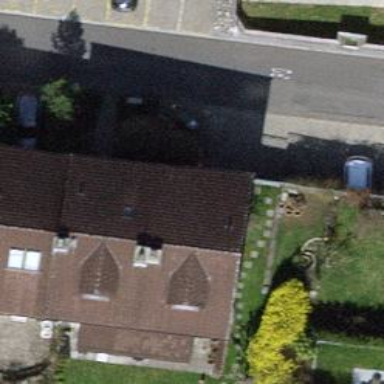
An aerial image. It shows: Terrace building.